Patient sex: M
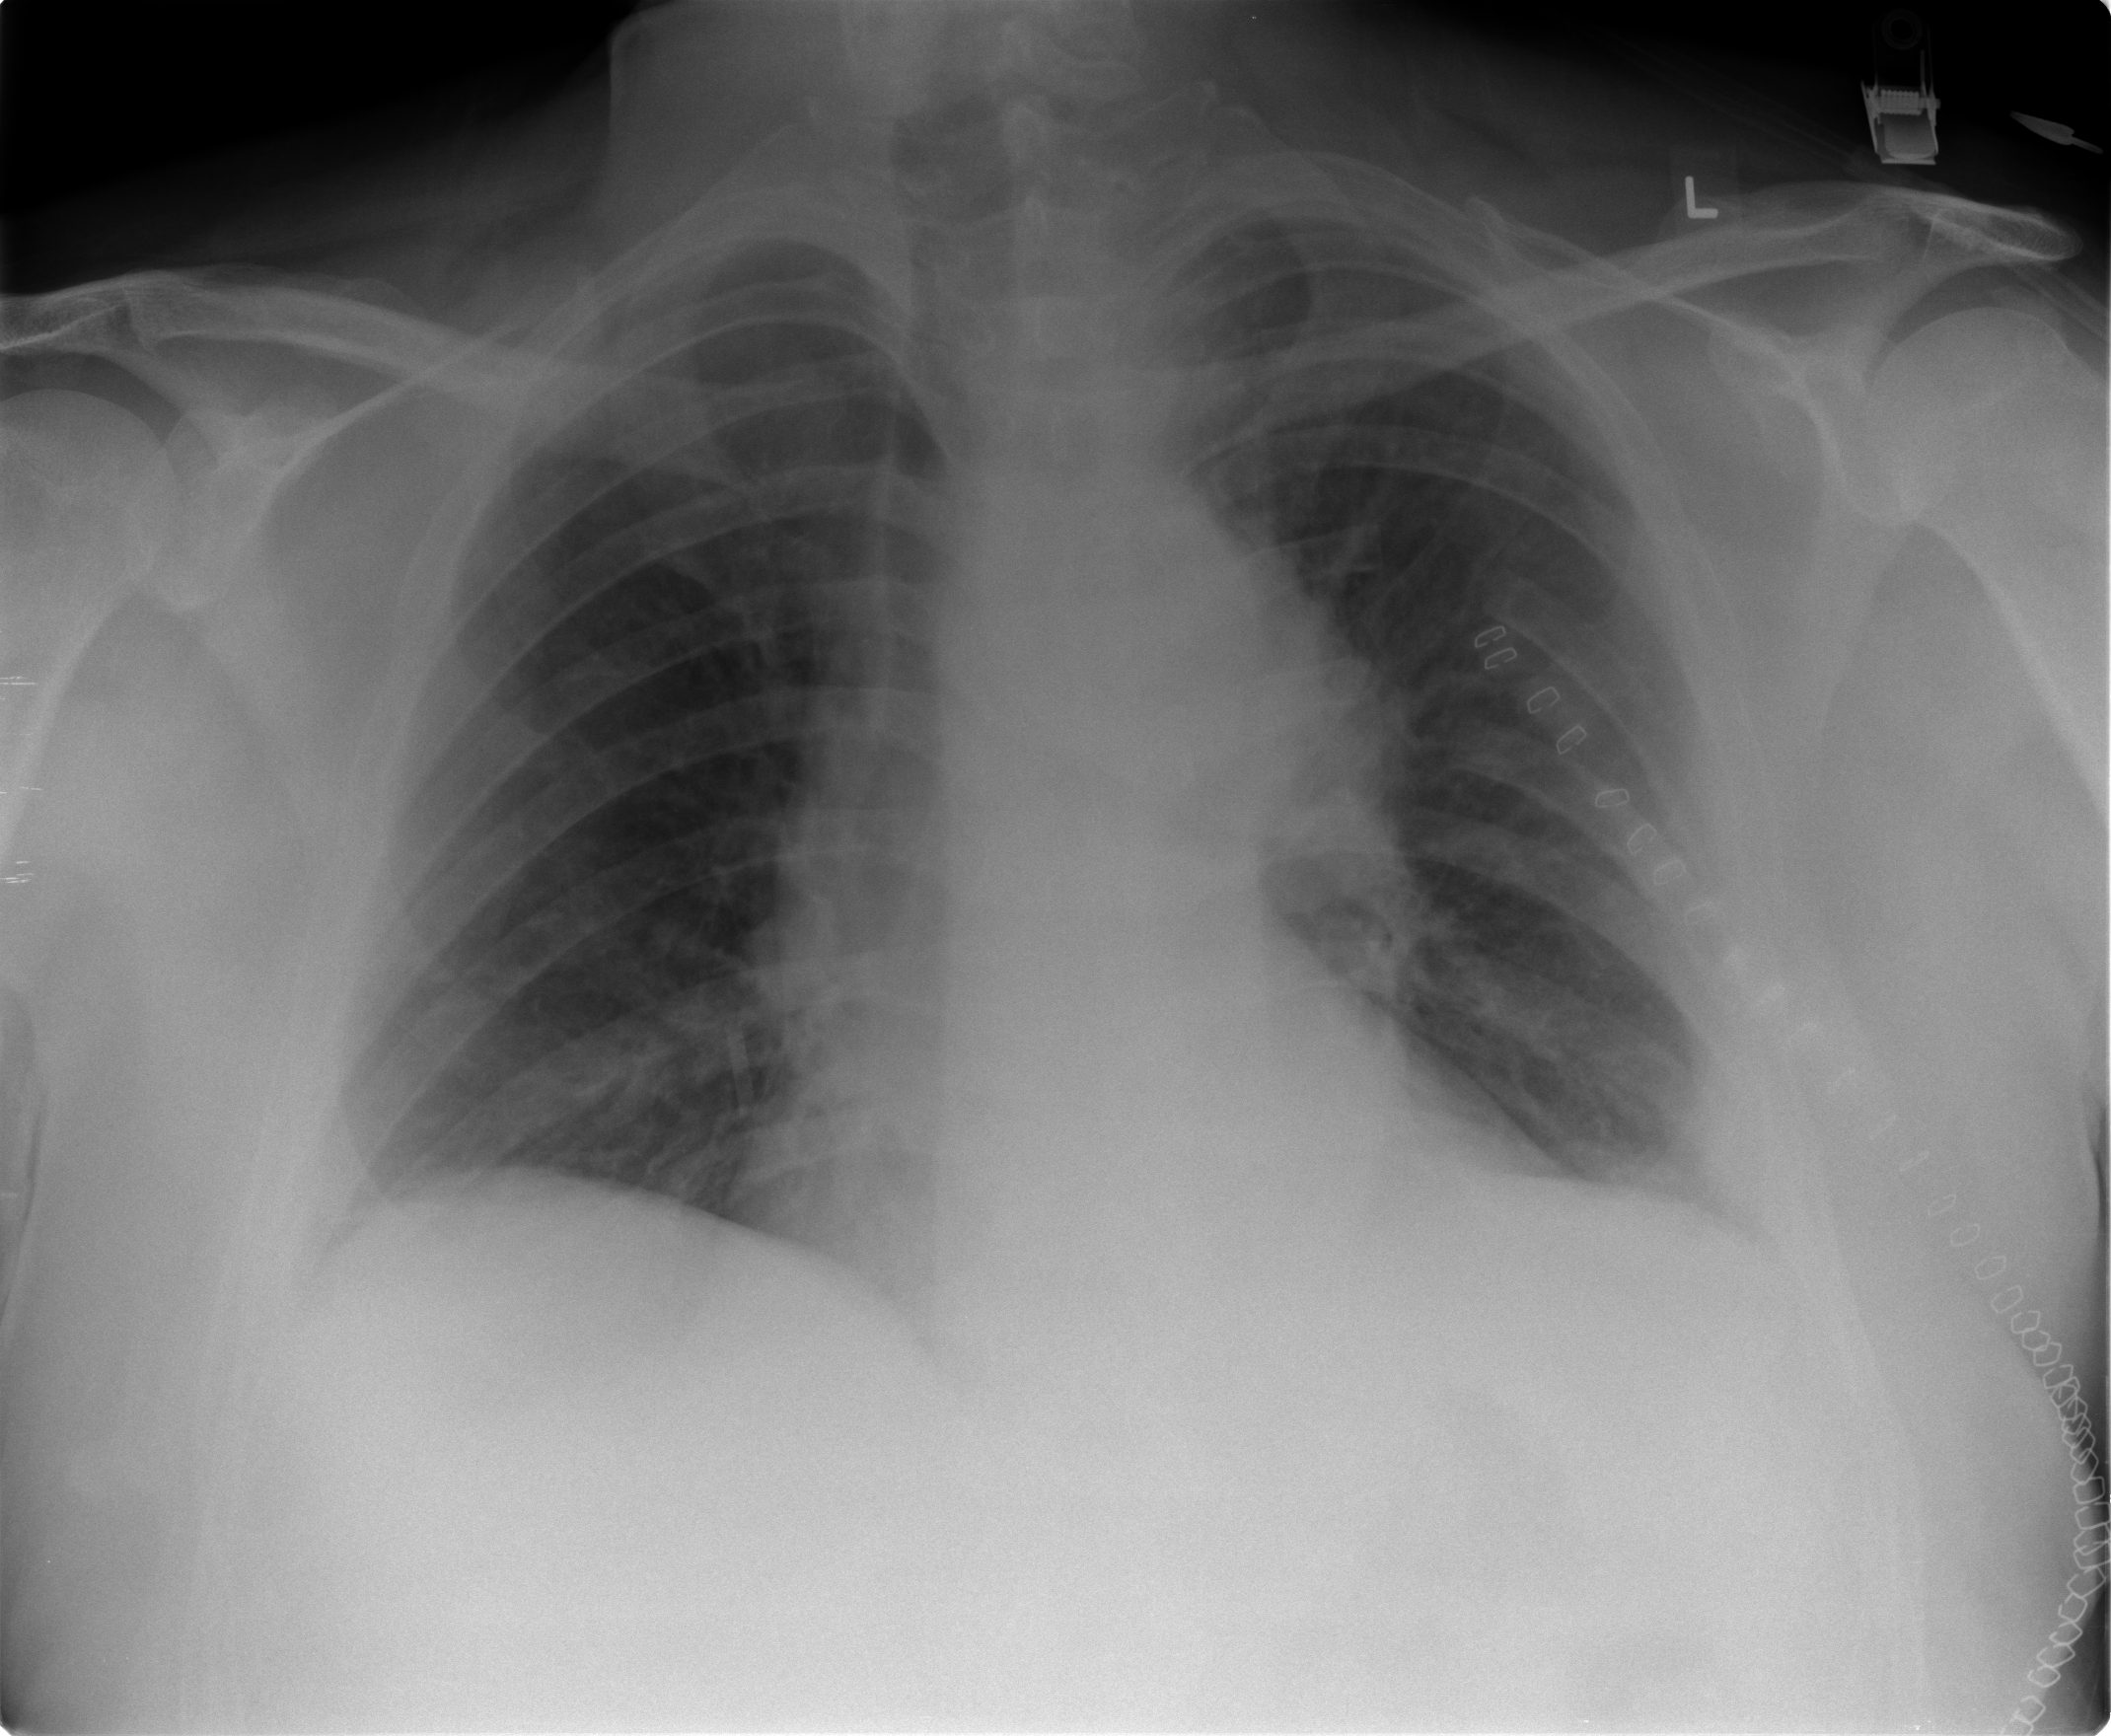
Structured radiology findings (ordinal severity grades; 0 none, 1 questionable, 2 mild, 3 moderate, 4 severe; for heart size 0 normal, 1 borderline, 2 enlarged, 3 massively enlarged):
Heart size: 2
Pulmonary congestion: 2
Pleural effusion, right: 2
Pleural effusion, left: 2
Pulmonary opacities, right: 0
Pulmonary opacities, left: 1
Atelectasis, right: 2
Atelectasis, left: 2